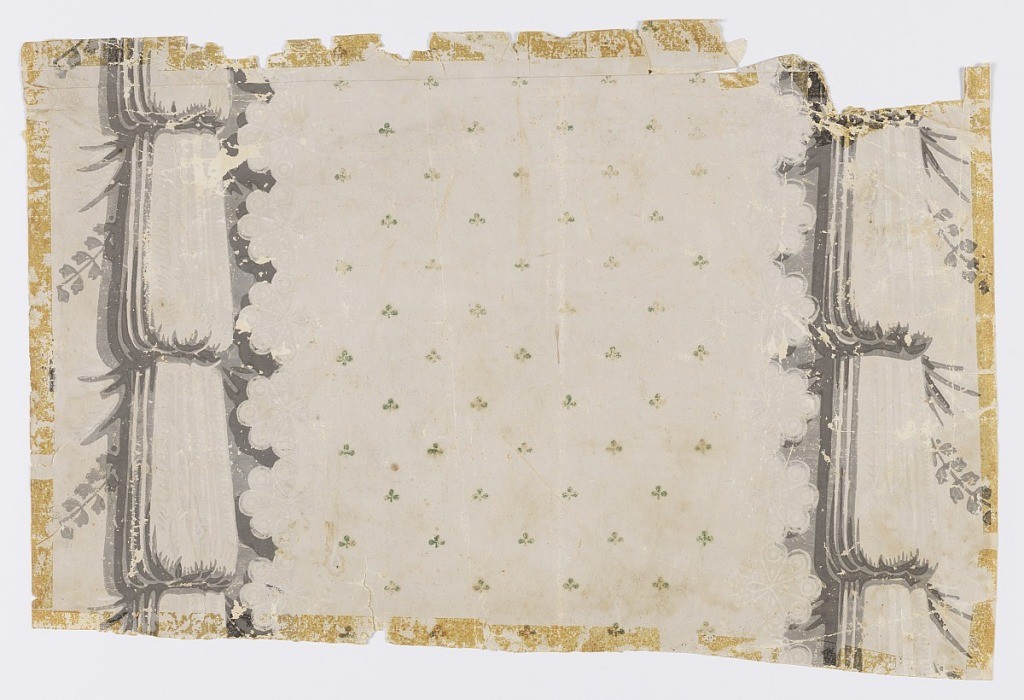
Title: Sidewall
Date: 1810–20
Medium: Block printed on handmade paper
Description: Drapery paper with lace floral motifs and green clover design in center. Bunches of fabric on either edge. Foliate swags on far edges of paper. Printed in shades of gray, white and green on off-white ground.